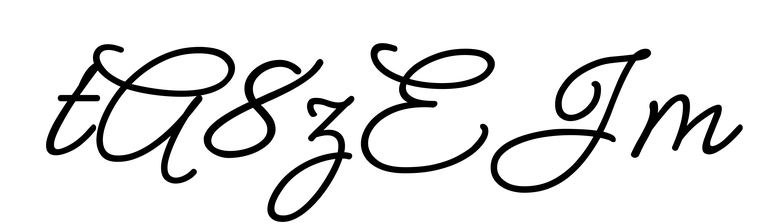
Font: MeowScript-Regular